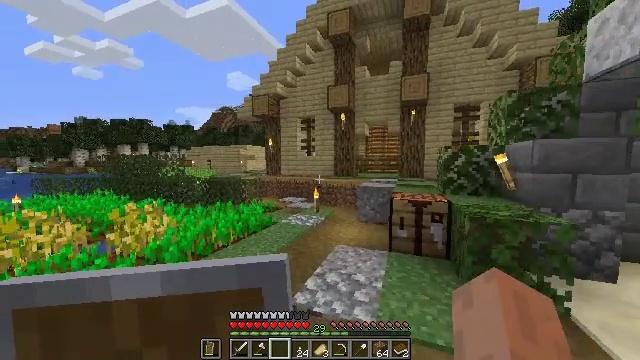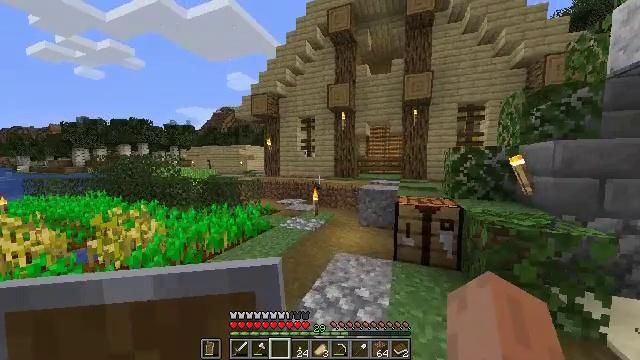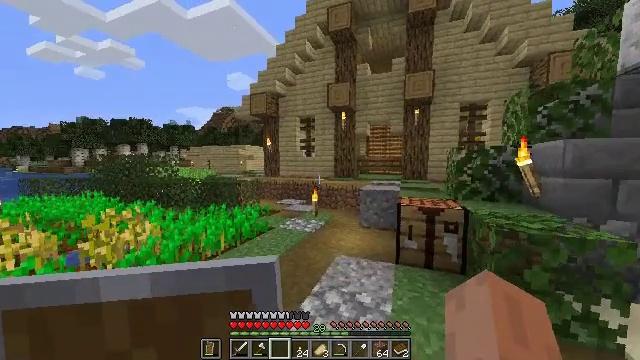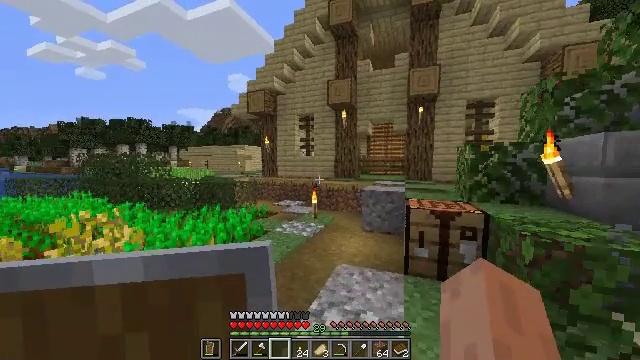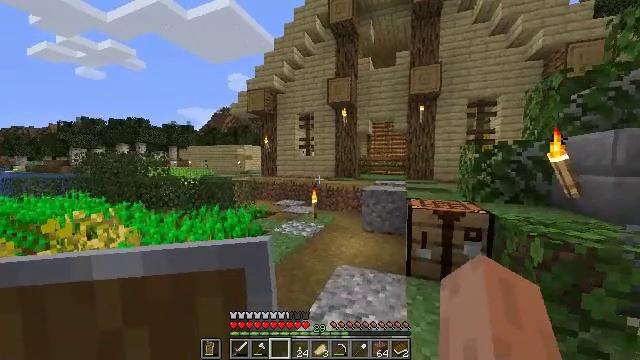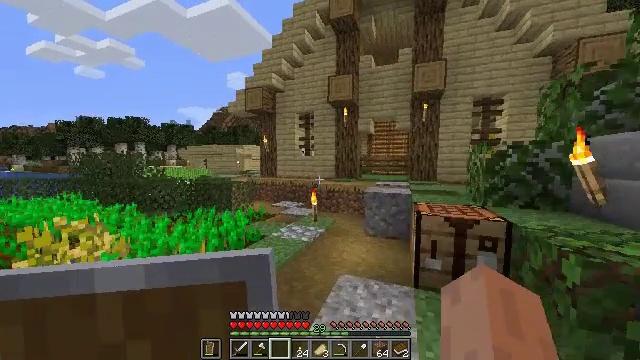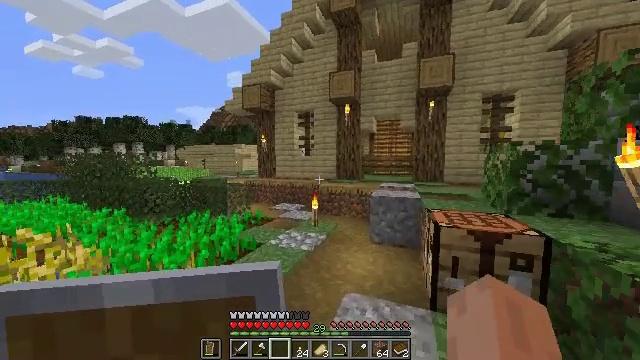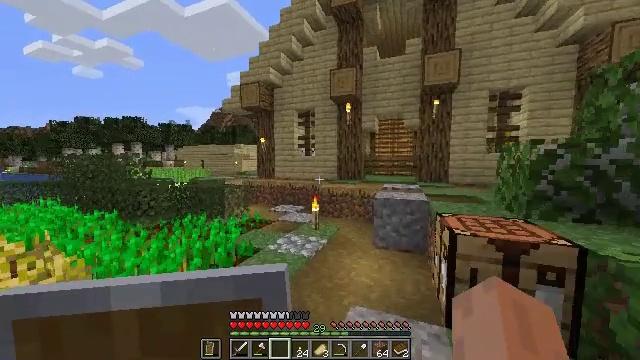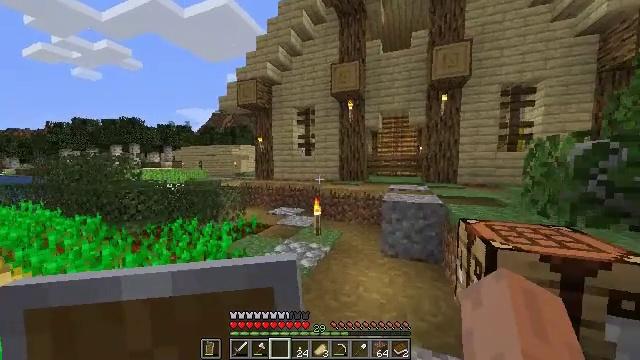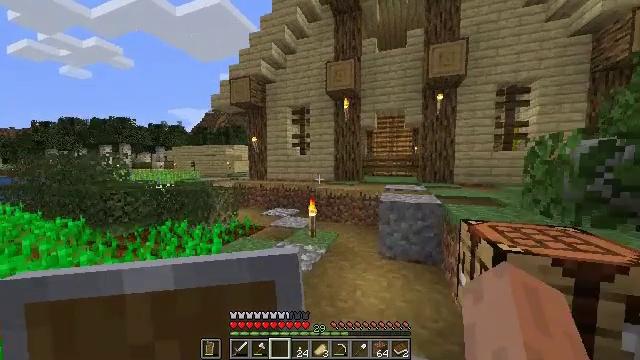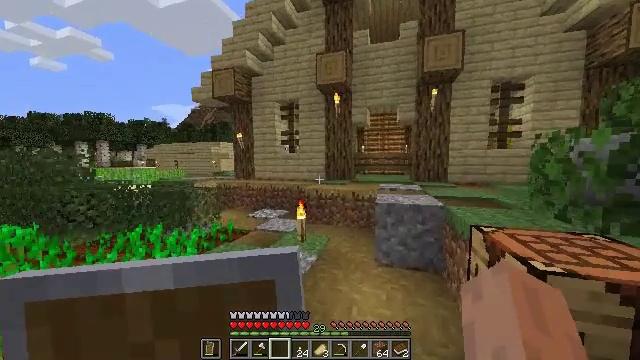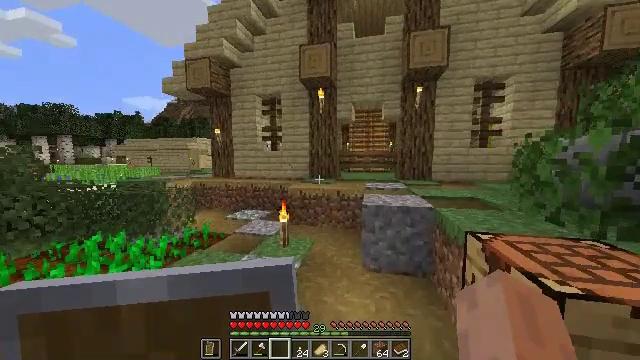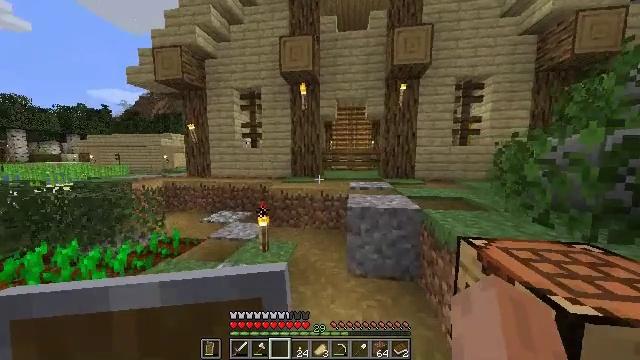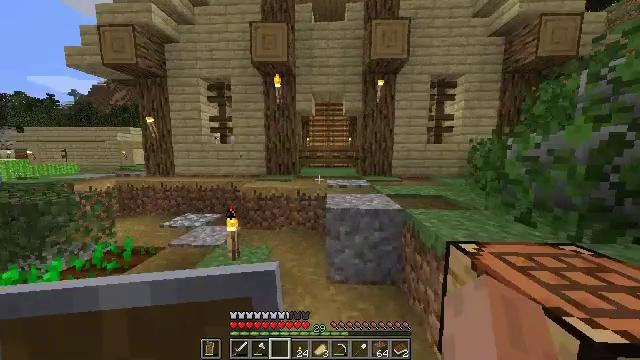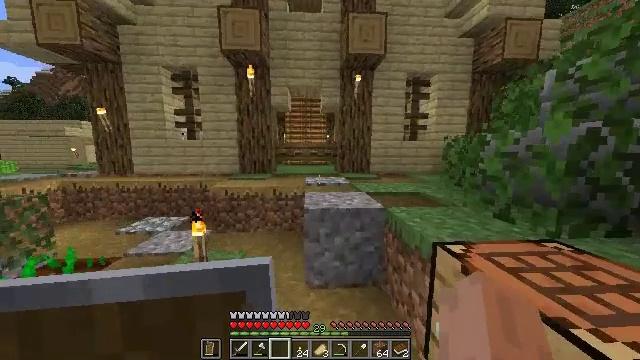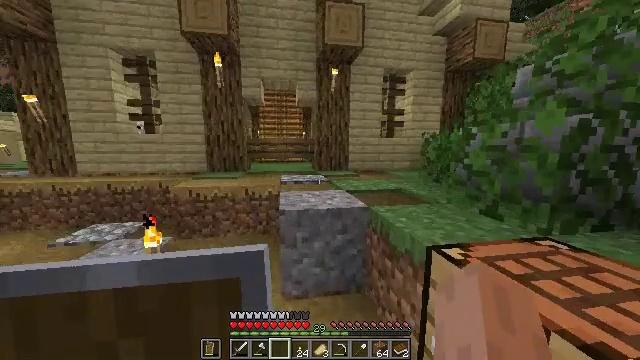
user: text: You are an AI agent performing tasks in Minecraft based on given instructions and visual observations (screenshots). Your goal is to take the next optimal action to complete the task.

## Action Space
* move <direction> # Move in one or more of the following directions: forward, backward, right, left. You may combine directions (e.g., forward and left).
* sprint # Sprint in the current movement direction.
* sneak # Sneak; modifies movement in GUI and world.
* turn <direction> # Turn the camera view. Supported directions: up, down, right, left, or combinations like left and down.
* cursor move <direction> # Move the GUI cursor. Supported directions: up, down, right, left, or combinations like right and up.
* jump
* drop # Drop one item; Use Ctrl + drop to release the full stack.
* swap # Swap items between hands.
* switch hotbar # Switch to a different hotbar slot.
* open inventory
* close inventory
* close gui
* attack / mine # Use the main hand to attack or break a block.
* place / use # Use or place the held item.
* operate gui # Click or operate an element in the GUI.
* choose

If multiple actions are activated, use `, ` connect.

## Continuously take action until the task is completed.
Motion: motion action
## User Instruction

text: Combine sticks and string to craft a fishing rod.
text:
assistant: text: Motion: move forward
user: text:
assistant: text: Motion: move forward
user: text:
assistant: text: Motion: move forward
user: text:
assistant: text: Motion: move forward
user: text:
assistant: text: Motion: move forward
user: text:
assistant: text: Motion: move forward
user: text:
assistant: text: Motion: move forward
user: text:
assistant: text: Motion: move forward
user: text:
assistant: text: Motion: move forward, turn right
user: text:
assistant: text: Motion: move forward, turn right
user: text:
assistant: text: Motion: move forward, turn right
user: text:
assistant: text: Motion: move forward, turn right
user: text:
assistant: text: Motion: move forward, turn right
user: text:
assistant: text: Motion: move forward, turn right
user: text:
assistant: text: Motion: move forward, turn right
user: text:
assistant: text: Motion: move forward, turn right
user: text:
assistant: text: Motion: move forward, turn right
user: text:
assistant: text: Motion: move forward, turn right
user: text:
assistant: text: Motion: move forward, turn right, jump
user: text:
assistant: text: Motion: move forward, turn right, jump
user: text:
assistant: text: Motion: move forward, turn right, jump
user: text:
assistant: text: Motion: move forward, turn right, jump
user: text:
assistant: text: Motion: move forward, turn right, jump
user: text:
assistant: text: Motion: move forward
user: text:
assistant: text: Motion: move forward
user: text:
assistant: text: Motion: move forward
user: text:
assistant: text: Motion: move forward
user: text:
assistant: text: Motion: move forward
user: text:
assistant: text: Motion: move forward
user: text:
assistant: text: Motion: move forward